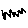
Label: zigzag